Question: Not sure if the is achievable using the Core Plot framework, wondering if anyone has an idea on this? What I want is to have a bar chart with the X-axis having different labels to give additional info as the image below!

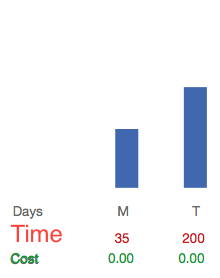
Answer: Core Plot can display attributed strings in titles and labels. Create custom axis labels and set the 'attributedText' on the label text layer.